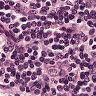
Metastatic tissue present: no